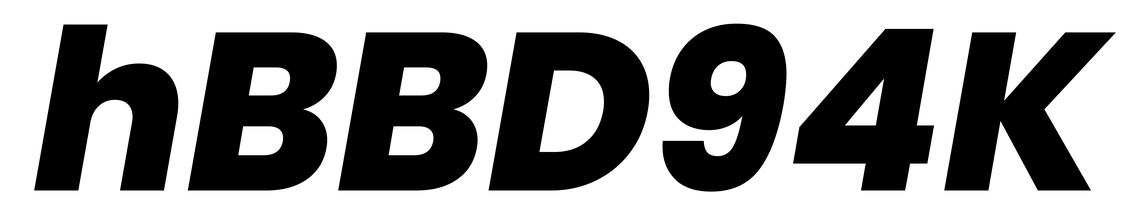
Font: Poppins-ExtraBoldItalic